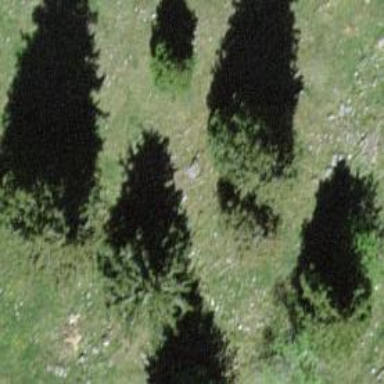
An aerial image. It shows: Needle-leaved tree in nature.